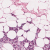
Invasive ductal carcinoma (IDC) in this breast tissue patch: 1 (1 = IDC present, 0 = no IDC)